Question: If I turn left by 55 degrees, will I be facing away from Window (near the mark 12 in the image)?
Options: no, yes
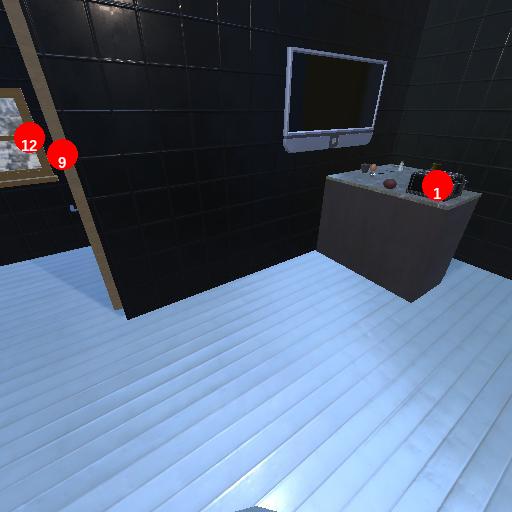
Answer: no